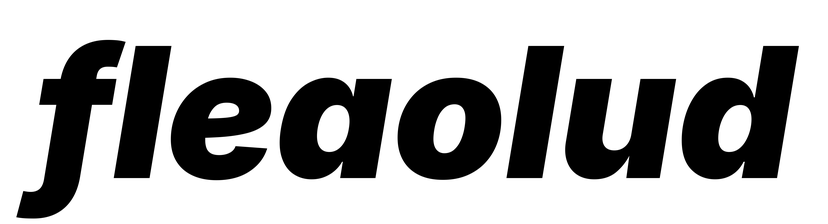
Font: Inter-Italic_Black_Italic